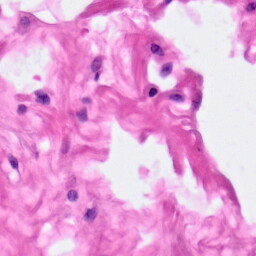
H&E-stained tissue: Pancreatic